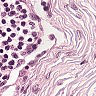
Metastatic tissue present: no